Question: I am having an 'NSTableView' with a bound 'NSArrayController'. When one or more rows are selected, I want to show the name of the selected rows in an NSTextField. If only one row is selected the value should be shown, if multiple rows are selected the content "multiple" should be shown in the text field.
I set up my NSTextField bindings as follows:

If the selection of the table view updates, e.g. I select one row the content of the text view gets the following:
'''
(
val1
)
'''
If I select multiple rows the text field shows this content:
'''
(
val2,
val1
)
'''
Why is the text field not properly displaying the contents of the Array?
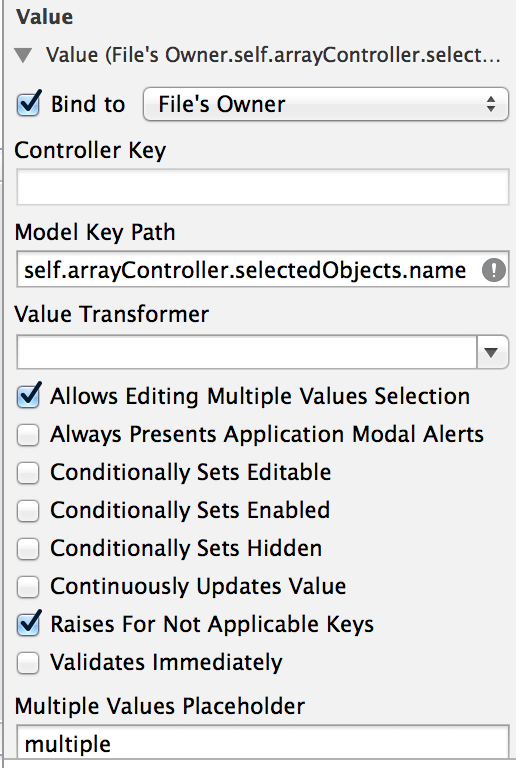
Answer: By accident I found the solution. The binding has to be changed to:
'''
self.arrayController.selection.name
'''